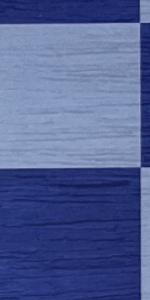
Label: Empty